Aerial crown-view tile of a tropical tree (Barro Colorado Island, Panama), acquired 20240716:
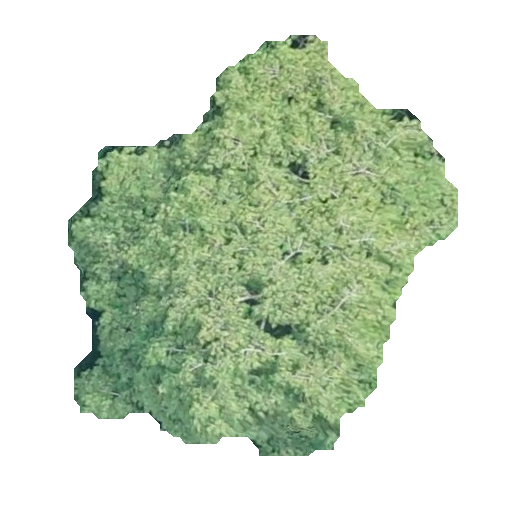
Species: Virola surinamensis
GBIF accepted scientific name: Virola surinamensis
Crown area: 171.2 m²